Question:
I am trying to do something very simple (see above). I want all of the pixels of a canvas to be a solid color, except for the the pixels that fill a centered circle. I have read hundreds stack overflow post on this subject and have tried hundreds of things including setting the PorterDuff.Mode. Here is my current onDraw() of MyView extends View:
'''
protected void onDraw(Canvas canvas) {
int w = canvas.getWidth();
int h = canvas.getHeight();
Paint framePaint = new Paint();
framePaint.setStyle(Paint.Style.FILL);
framePaint.setColor(Color.BLUE);
canvas.drawRect(0, 0, w, h, framePaint);
Paint transparentPaint = new Paint();
transparentPaint.setColor(Color.TRANSPARENT);
transparentPaint.setAntiAlias(true);
canvas.drawCircle(w / 2, h / 2, (w + h) / 4, transparentPaint);
}
'''
Am I misunderstanding something, why cant I paint over an existing pixel with transparent paint. When I do this the pixel stays the same. When I use PorterDuff, the pixel turns black. Please help.
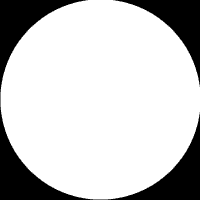
Answer: Try this:
'''
public class TransparentCircle extends View {
Bitmap bm;
Canvas cv;
Paint eraser;
public TransparentCircle(Context context) {
super(context);
Init();
}
public TransparentCircle(Context context, AttributeSet attrs) {
super(context, attrs);
Init();
}
public TransparentCircle(Context context, AttributeSet attrs,
int defStyleAttr) {
super(context, attrs, defStyleAttr);
Init();
}
private void Init(){
eraser = new Paint();
eraser.setXfermode(new PorterDuffXfermode(PorterDuff.Mode.CLEAR));
eraser.setAntiAlias(true);
}
@Override
protected void onSizeChanged(int w, int h, int oldw, int oldh) {
if (w != oldw || h != oldh) {
bm = Bitmap.createBitmap(w, h, Bitmap.Config.ARGB_8888);
cv = new Canvas(bm);
}
super.onSizeChanged(w, h, oldw, oldh);
}
@Override
protected void onDraw(Canvas canvas) {
int w = getWidth();
int h = getHeight();
int radius = w > h ? h / 2 : w / 2;
bm.eraseColor(Color.TRANSPARENT);
cv.drawColor(Color.BLUE);
cv.drawCircle(w / 2, h / 2, radius, eraser);
canvas.drawBitmap(bm, 0, 0, null);
super.onDraw(canvas);
}
}
'''